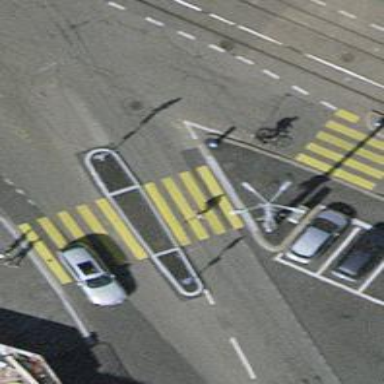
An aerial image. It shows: Marked crossing on asphalt footway.